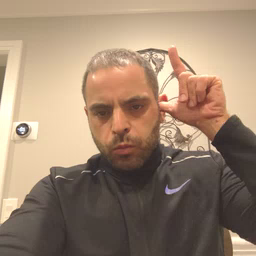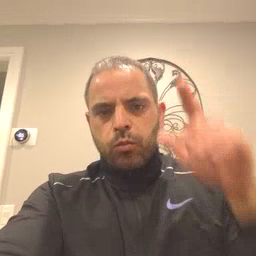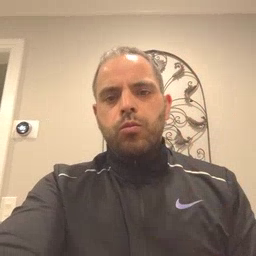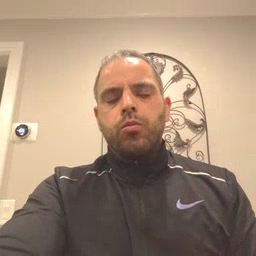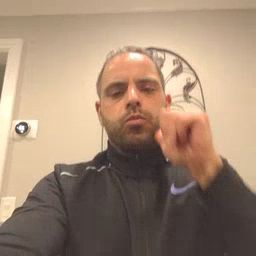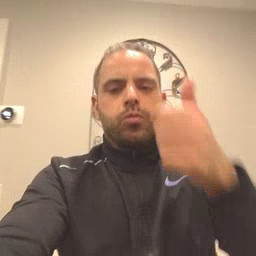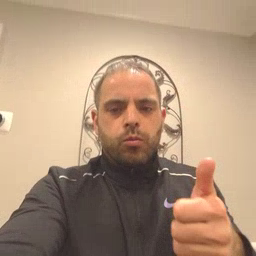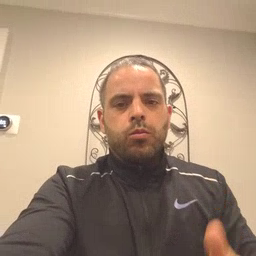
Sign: tomorrow